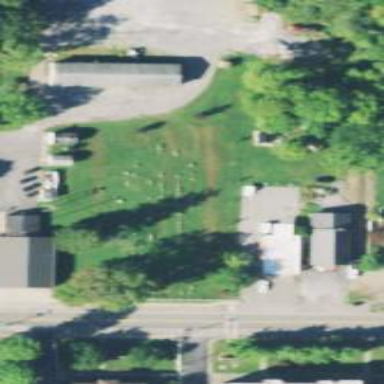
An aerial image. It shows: Grave yard.